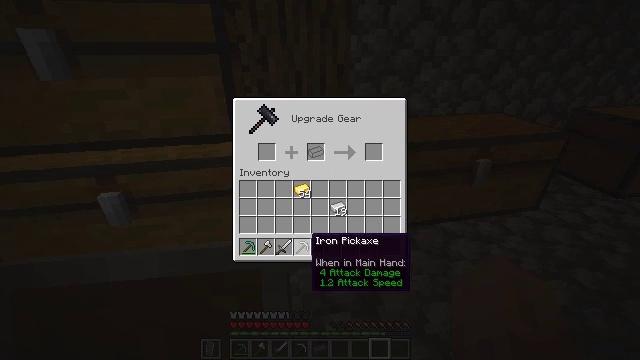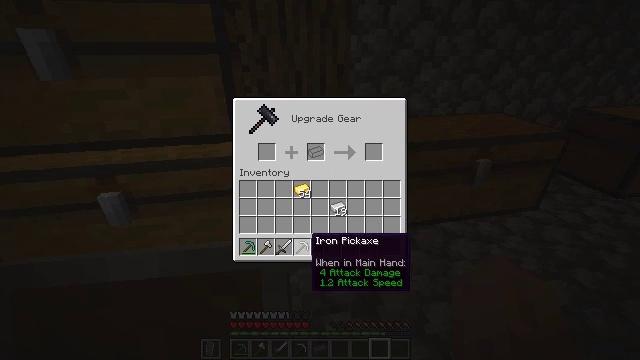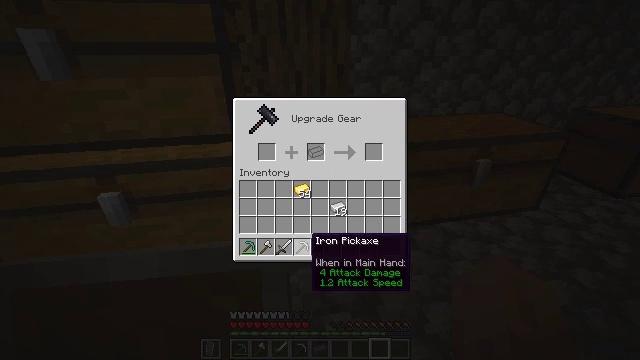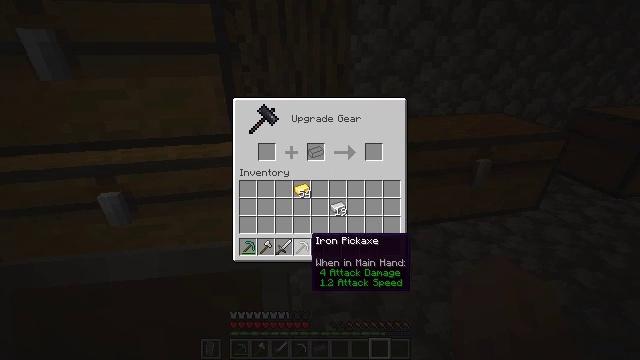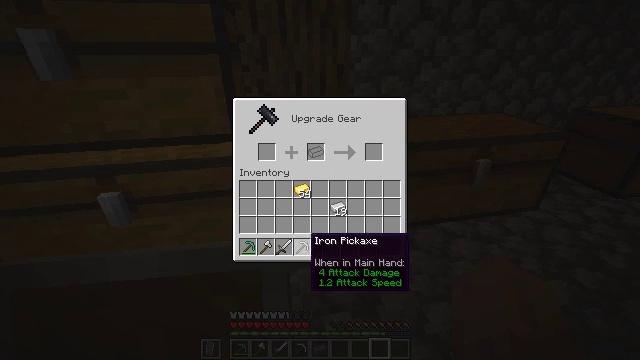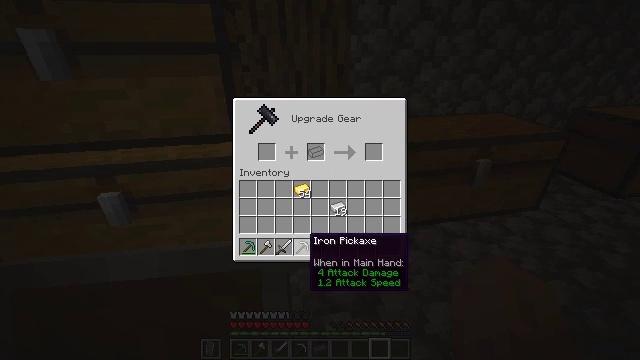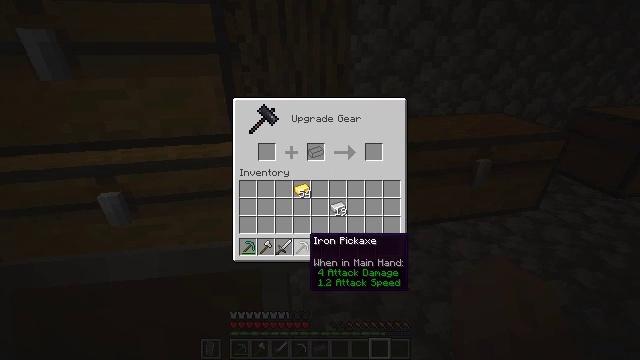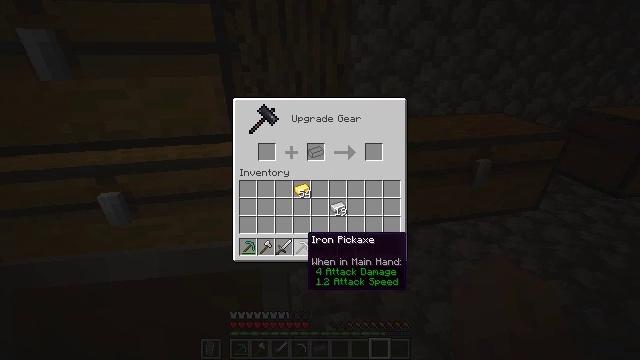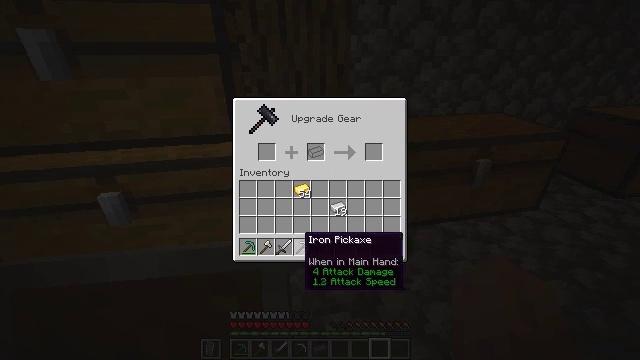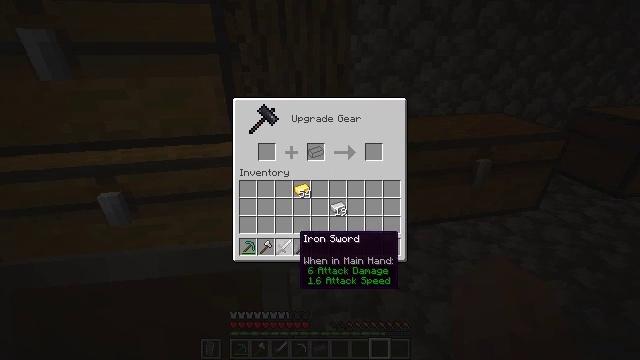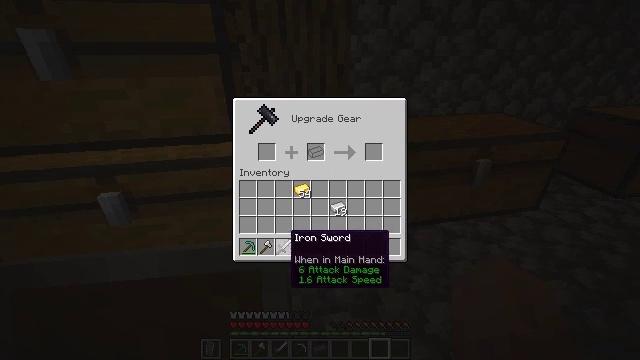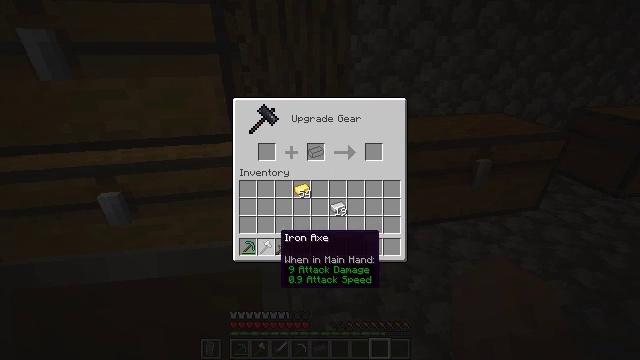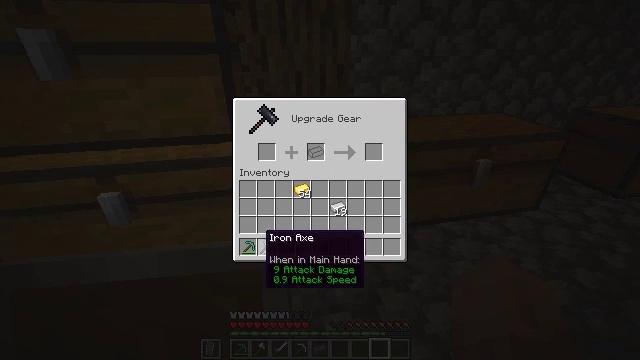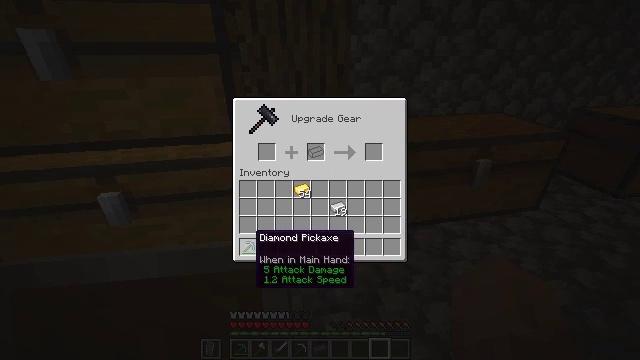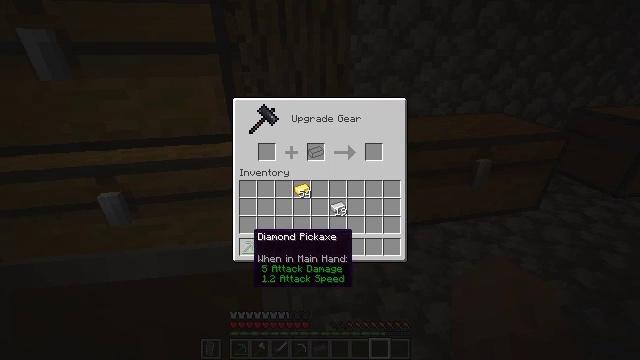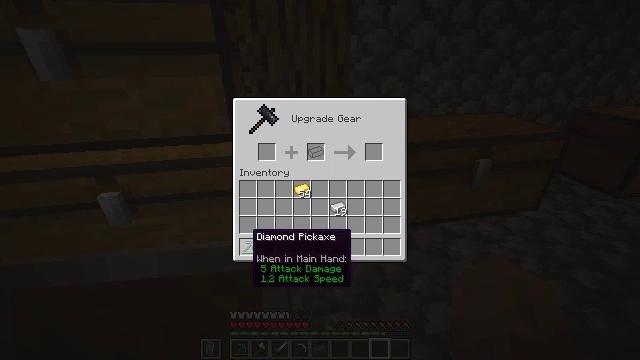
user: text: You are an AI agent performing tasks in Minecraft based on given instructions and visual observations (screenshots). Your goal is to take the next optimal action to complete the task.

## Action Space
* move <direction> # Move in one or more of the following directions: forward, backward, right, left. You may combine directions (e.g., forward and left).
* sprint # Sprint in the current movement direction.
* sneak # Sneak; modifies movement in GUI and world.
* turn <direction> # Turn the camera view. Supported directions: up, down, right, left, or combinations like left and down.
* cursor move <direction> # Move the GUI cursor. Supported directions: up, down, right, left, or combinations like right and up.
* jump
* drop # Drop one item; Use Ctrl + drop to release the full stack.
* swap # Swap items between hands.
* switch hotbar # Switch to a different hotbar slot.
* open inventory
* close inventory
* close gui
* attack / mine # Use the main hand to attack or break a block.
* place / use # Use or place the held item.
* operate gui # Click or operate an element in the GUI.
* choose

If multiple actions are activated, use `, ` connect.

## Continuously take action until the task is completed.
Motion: motion action
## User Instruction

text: craft item netherite pickaxe
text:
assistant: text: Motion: no_op
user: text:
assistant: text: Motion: no_op
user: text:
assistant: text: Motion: no_op
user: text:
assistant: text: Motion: no_op
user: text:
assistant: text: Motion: no_op
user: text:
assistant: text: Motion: no_op
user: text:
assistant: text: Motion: no_op
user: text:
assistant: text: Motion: no_op
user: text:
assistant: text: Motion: no_op
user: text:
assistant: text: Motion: turn left
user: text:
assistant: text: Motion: turn left
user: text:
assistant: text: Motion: turn left
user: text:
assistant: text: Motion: turn left
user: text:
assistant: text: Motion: no_op
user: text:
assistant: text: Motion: no_op
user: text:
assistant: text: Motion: sneak
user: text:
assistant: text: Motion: sneak
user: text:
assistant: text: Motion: sneak, use / place
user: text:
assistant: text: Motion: sneak, use / place
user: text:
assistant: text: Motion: sneak
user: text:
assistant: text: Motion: sneak, turn right
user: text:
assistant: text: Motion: sneak, turn right
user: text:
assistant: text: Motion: sneak, turn right
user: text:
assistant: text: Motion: sneak, turn right
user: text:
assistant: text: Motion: sneak
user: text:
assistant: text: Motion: no_op
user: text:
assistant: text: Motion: no_op
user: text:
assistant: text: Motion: no_op
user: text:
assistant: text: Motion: no_op
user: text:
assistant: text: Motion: no_op